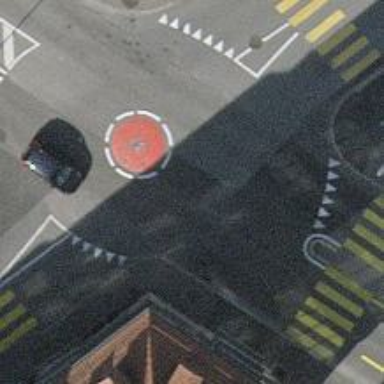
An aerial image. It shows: Mini roundabout on the road.